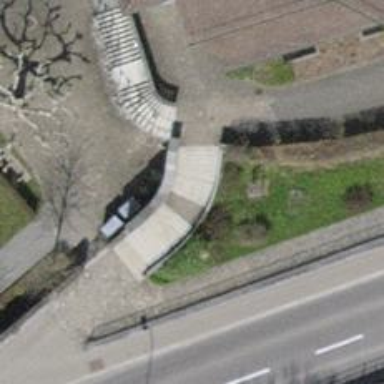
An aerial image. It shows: Set of steps on the road.